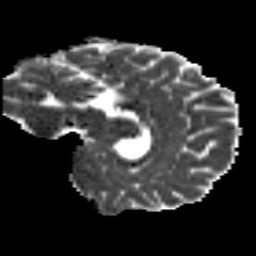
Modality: MD
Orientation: sagittal
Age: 22
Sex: male
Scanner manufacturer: siemens
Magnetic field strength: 3 T
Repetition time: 8.8 s
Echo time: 0.085 s